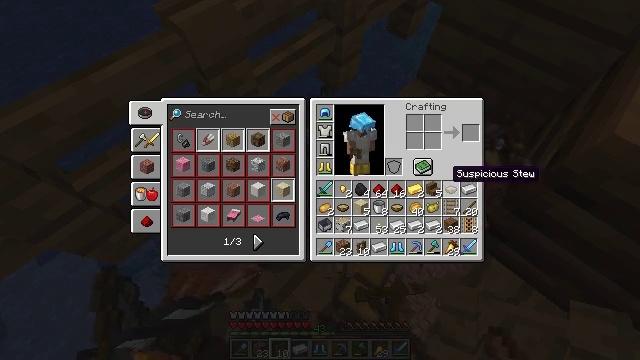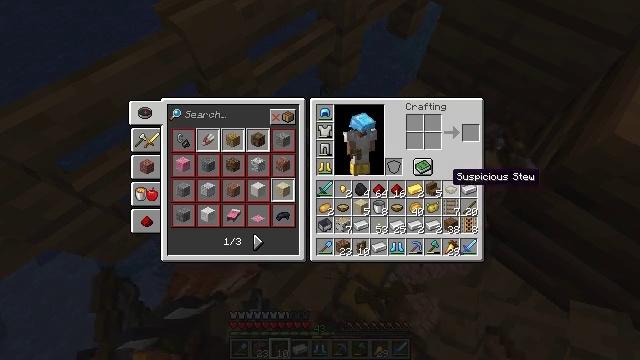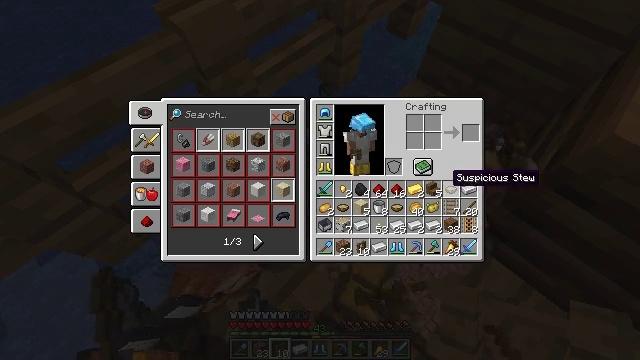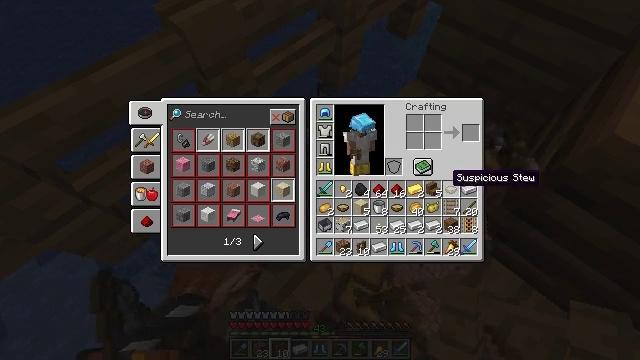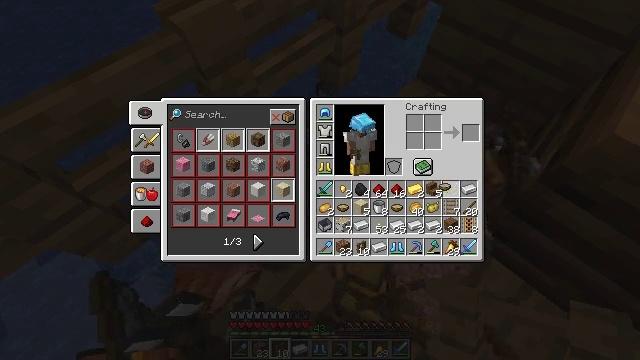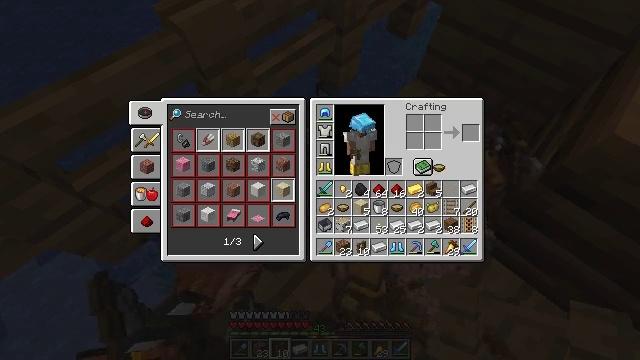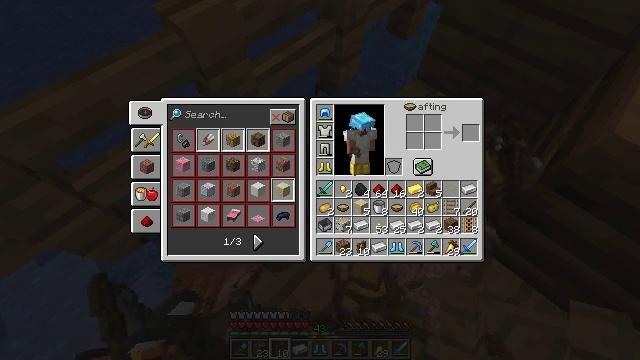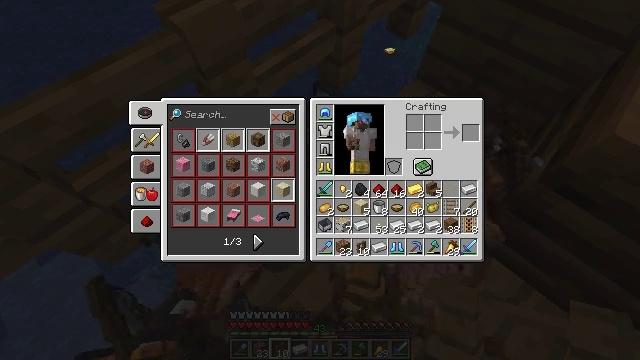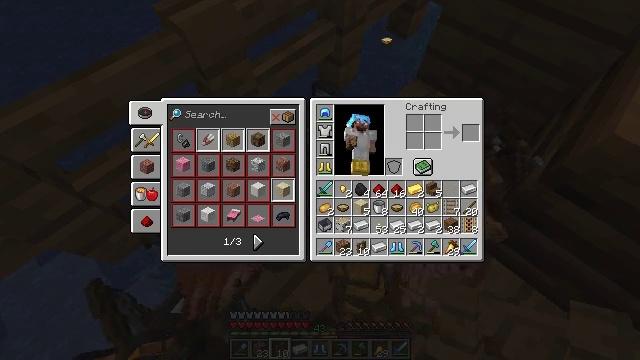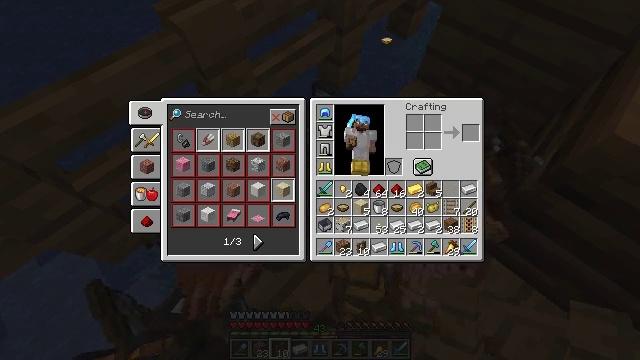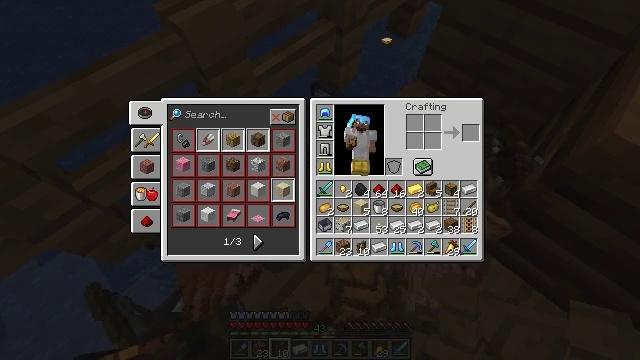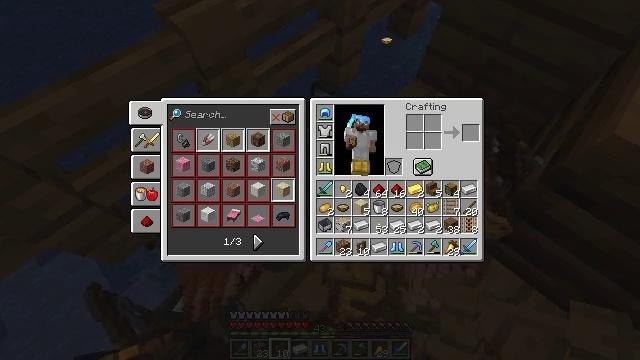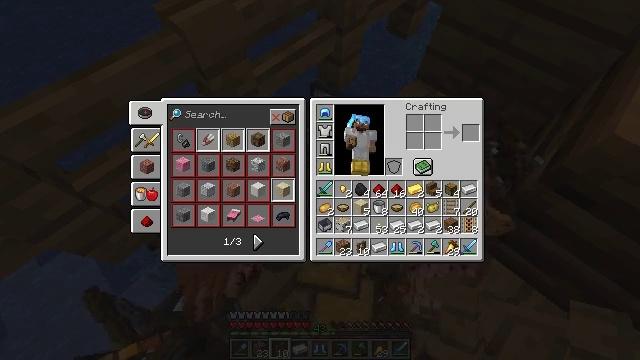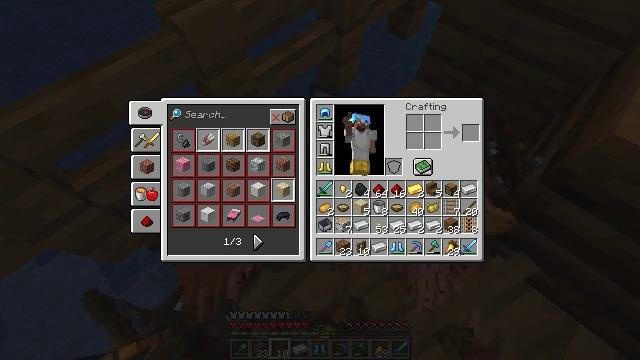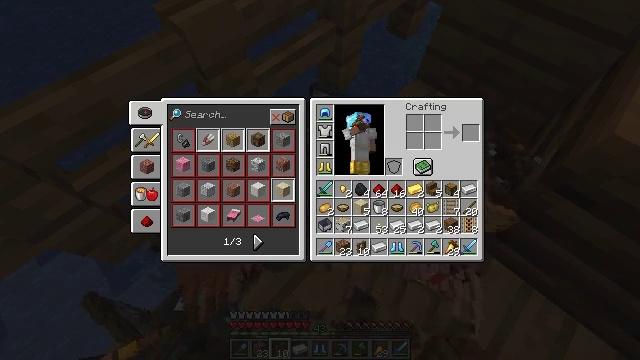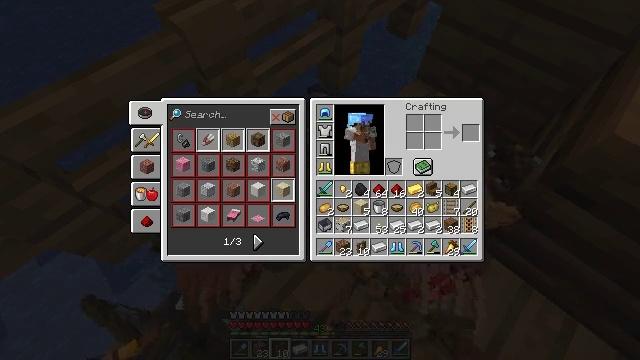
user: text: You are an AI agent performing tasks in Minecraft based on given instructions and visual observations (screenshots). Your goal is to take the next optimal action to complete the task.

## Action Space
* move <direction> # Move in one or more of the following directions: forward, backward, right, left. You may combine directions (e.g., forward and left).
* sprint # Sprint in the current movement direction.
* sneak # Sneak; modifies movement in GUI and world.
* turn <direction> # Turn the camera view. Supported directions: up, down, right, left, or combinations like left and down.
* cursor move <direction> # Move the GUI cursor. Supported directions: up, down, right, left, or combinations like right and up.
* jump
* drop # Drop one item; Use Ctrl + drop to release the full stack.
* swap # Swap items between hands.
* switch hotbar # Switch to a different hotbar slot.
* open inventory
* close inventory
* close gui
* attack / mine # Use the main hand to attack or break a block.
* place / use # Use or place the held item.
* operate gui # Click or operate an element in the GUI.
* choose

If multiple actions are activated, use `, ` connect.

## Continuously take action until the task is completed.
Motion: motion action
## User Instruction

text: Drop a suspicious stew.
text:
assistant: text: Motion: no_op
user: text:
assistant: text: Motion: no_op
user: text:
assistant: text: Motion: no_op
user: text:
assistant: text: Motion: operate gui
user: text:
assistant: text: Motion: cursor move up, operate gui
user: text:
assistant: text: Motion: cursor move left and up
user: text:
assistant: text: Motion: cursor move left and up
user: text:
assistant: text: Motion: cursor move up
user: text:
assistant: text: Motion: operate gui
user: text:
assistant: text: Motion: operate gui
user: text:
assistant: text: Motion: operate gui
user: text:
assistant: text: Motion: cursor move right and down
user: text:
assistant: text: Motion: cursor move right and down
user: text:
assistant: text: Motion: cursor move right and down
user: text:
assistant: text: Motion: cursor move down
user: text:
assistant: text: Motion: cursor move down
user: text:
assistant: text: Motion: no_op